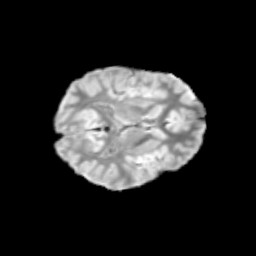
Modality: T2w
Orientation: axial
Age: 10
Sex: male
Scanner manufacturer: siemens
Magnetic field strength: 3 T
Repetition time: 3.8 s
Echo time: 0.07 s